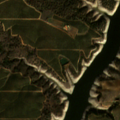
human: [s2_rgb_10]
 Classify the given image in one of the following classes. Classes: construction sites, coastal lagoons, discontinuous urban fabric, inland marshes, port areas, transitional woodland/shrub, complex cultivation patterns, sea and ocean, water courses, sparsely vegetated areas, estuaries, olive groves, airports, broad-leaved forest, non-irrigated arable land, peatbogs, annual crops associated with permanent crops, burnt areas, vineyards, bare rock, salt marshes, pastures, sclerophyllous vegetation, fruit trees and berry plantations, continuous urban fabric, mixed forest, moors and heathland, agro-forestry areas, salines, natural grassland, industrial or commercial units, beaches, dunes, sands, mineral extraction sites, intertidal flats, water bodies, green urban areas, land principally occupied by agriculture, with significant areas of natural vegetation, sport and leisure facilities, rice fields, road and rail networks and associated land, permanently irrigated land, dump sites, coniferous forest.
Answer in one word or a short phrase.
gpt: olive groves, agro-forestry areas, water bodies